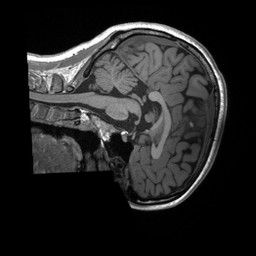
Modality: T1w
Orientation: sagittal
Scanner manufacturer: siemens
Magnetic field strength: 3 T
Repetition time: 2.4 s
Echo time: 0.00224 s